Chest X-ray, PA view. Patient: 54 years old, sex M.
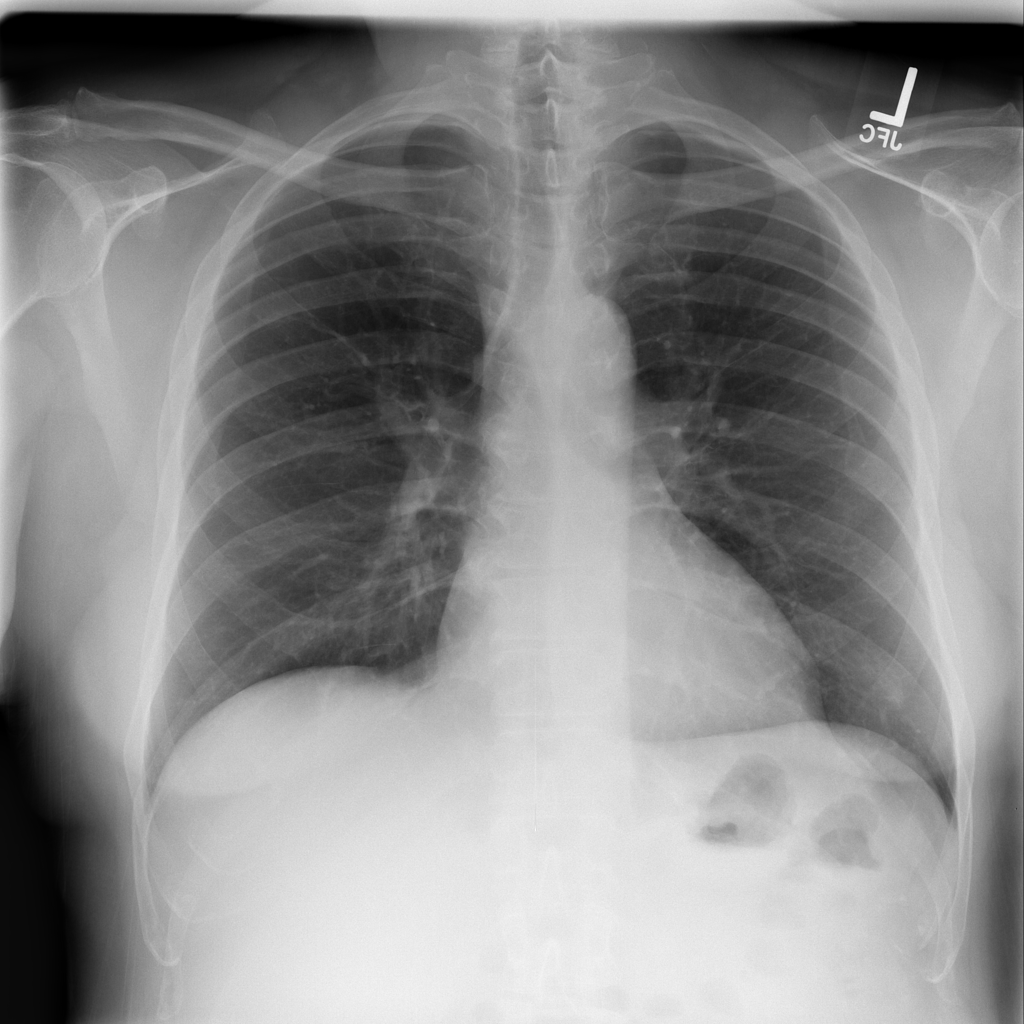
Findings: No Finding